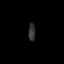
Tissue: skin
Cell type: Epithelial cells
Senescence score: 0.6761
Nuclear area (px): 122
Mean DAPI intensity: 50